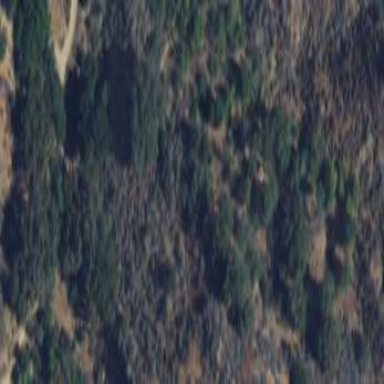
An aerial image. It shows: Beautiful woodland covered with trees.